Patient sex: F
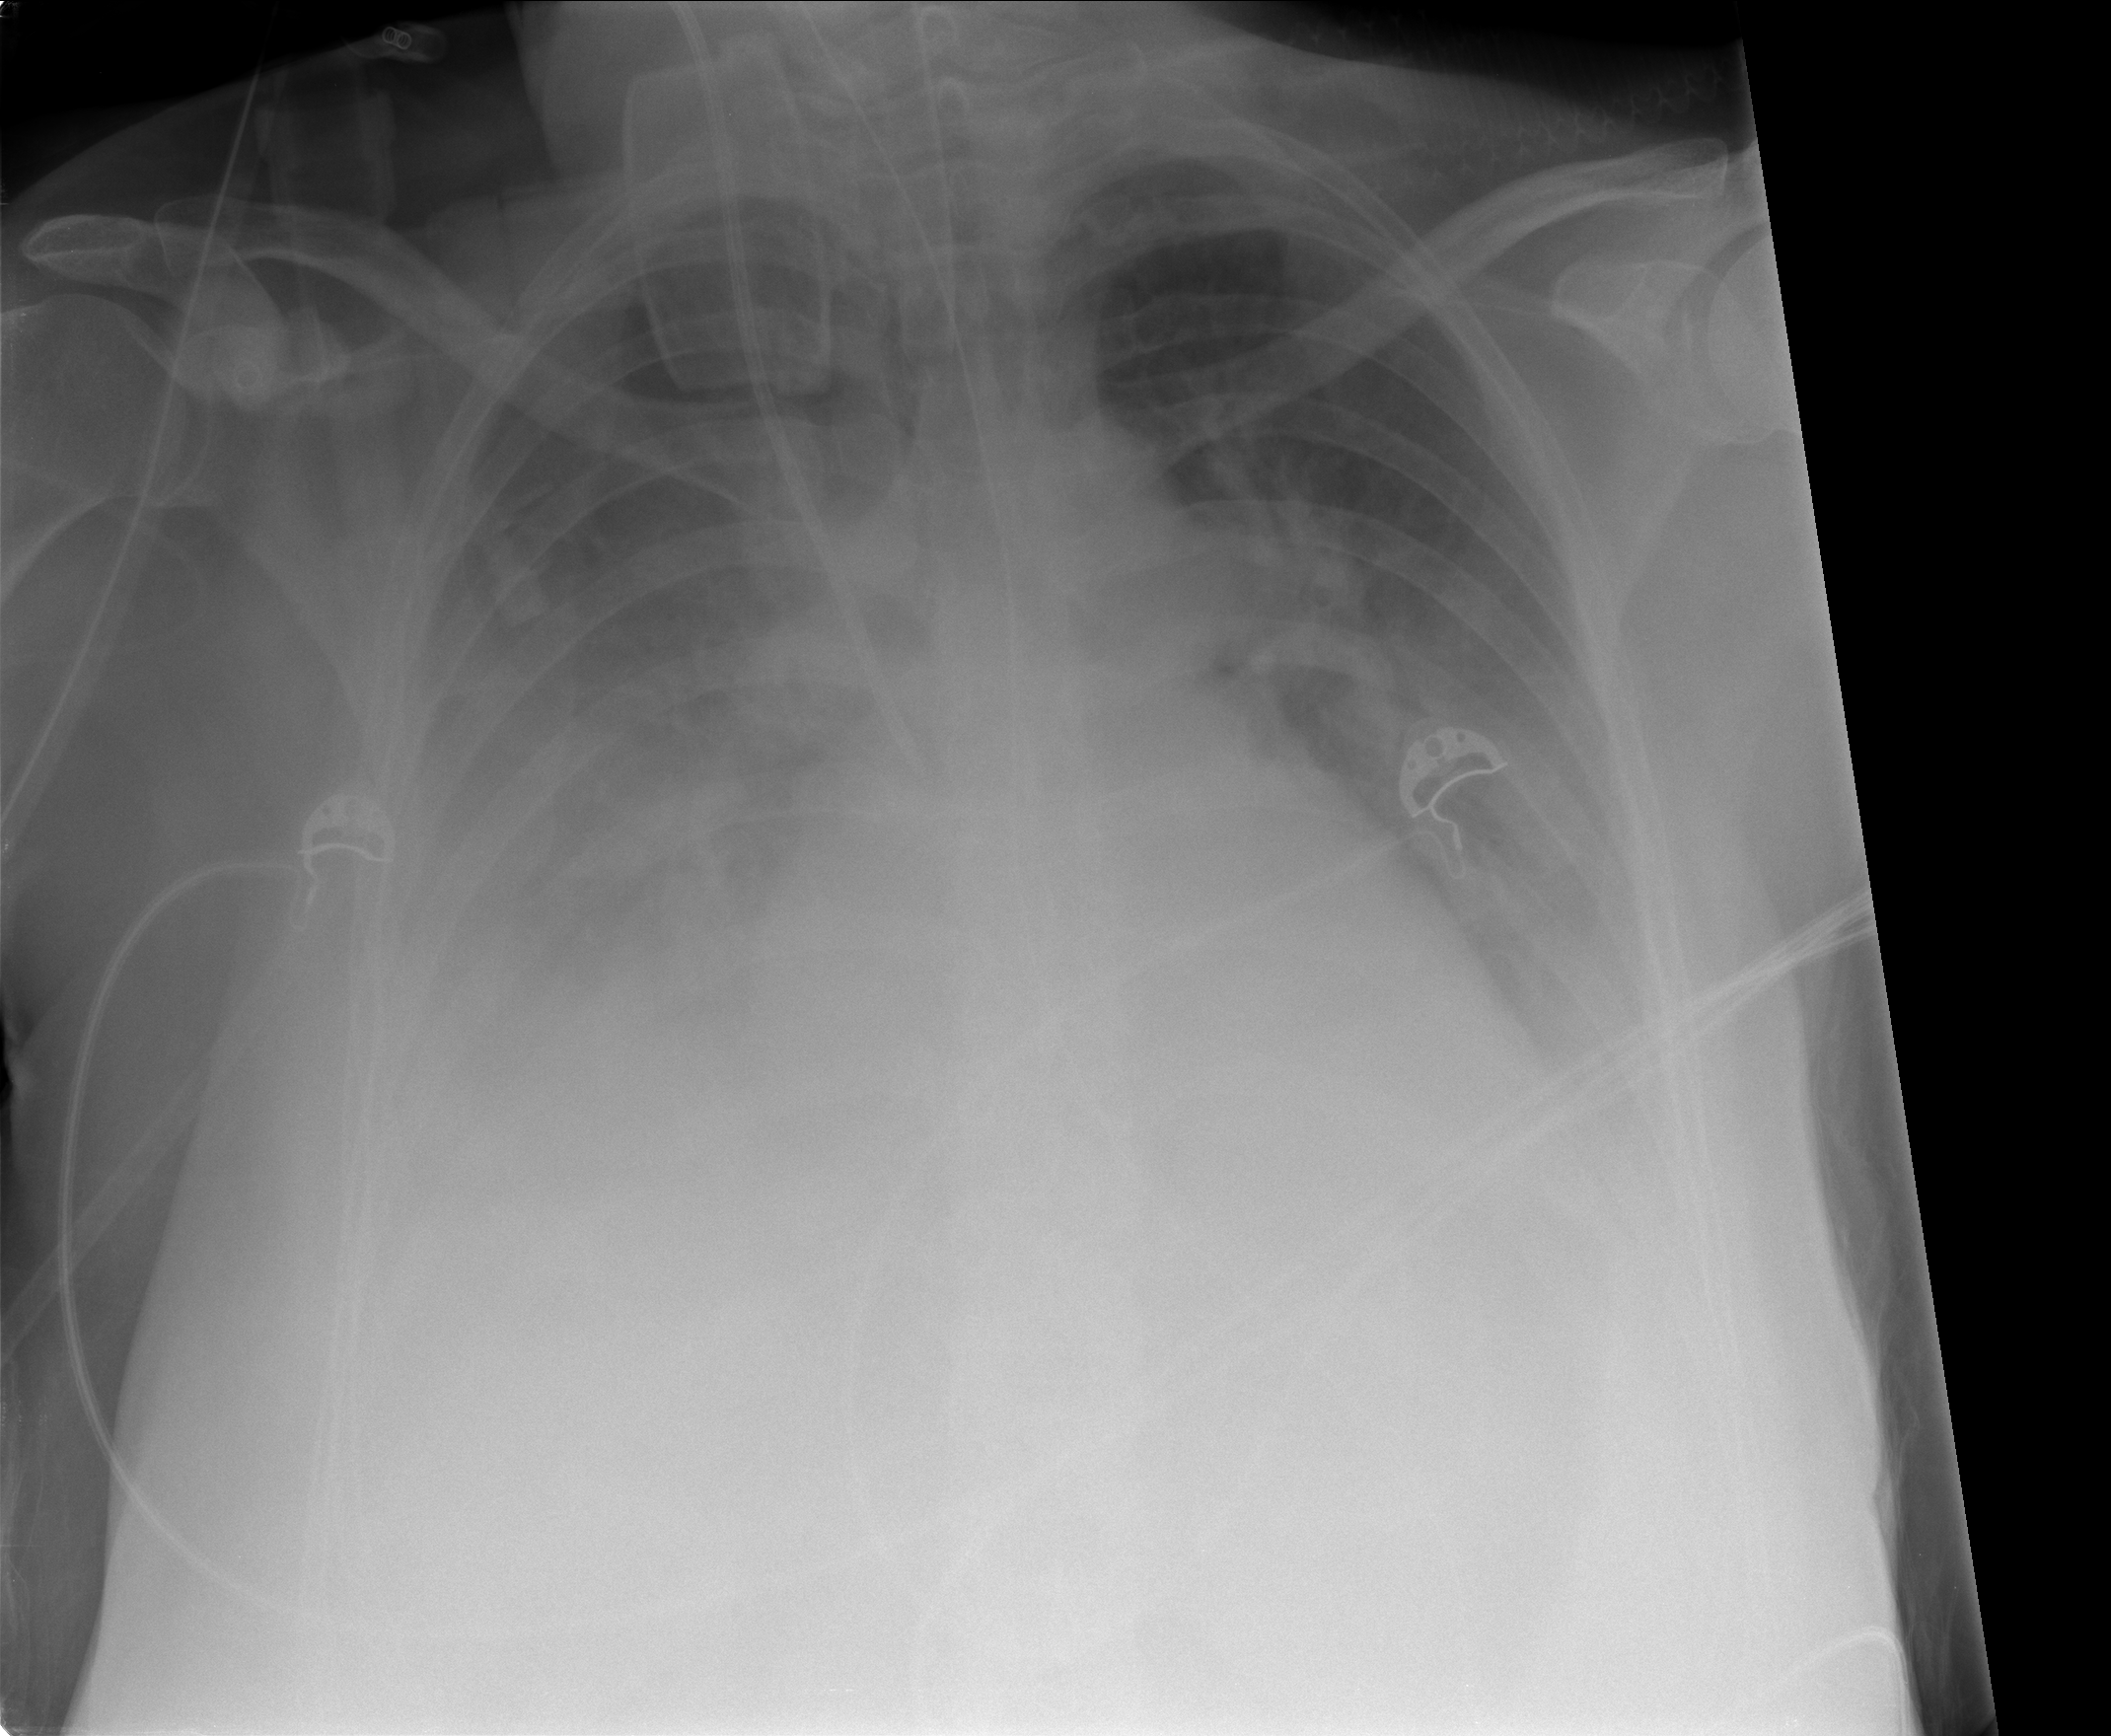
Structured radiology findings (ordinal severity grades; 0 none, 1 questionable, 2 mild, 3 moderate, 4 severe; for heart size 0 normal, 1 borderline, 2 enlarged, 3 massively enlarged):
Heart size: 1
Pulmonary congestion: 2
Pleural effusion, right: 3
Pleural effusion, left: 2
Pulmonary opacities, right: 0
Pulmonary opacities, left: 0
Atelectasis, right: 2
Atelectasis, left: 2